Aerial crown-view tile of a tropical tree (Barro Colorado Island, Panama), acquired 20241216:
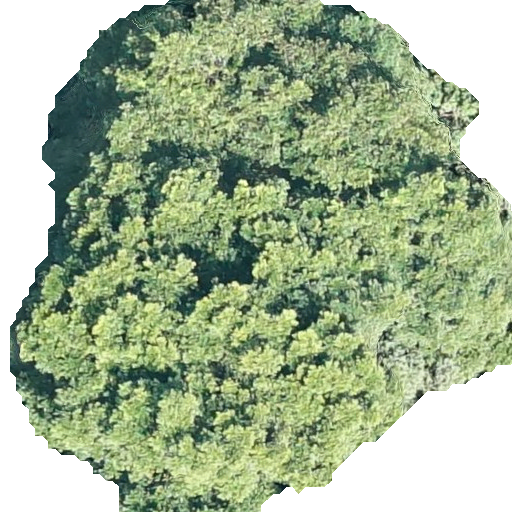
Species: Terminalia amazonia
GBIF accepted scientific name: Terminalia amazonica
Crown area: 297.512 m²